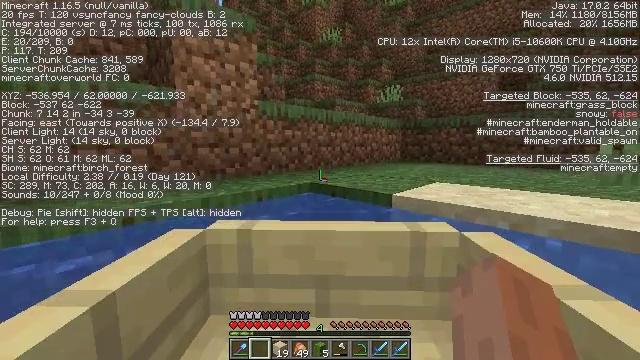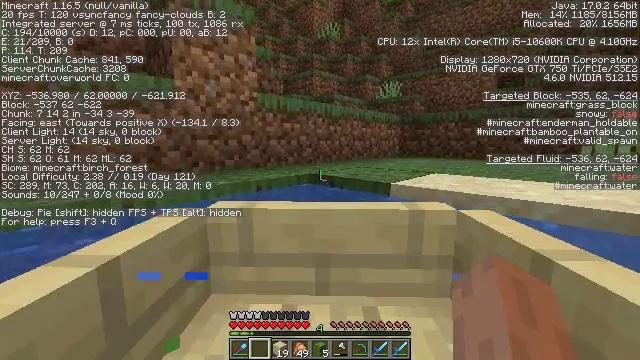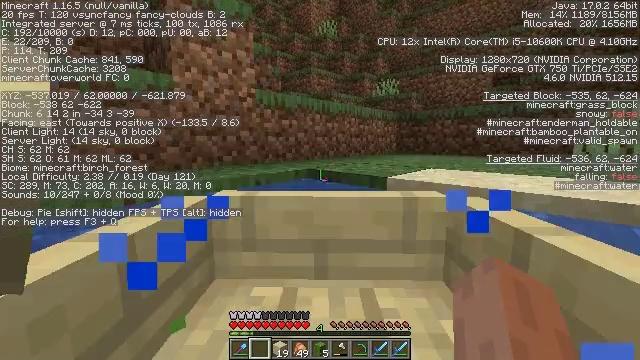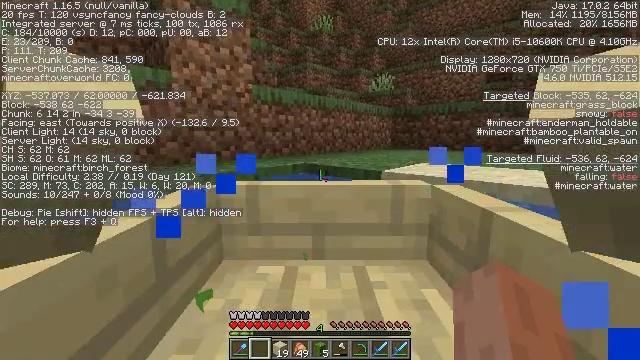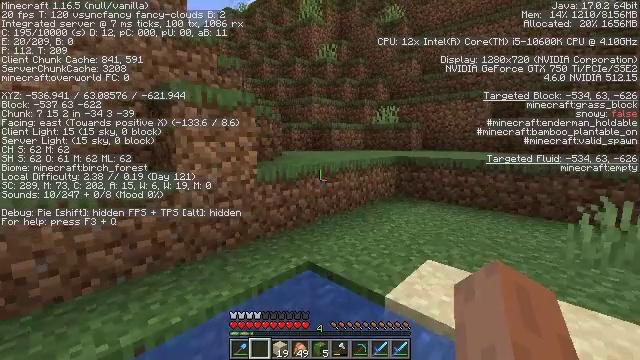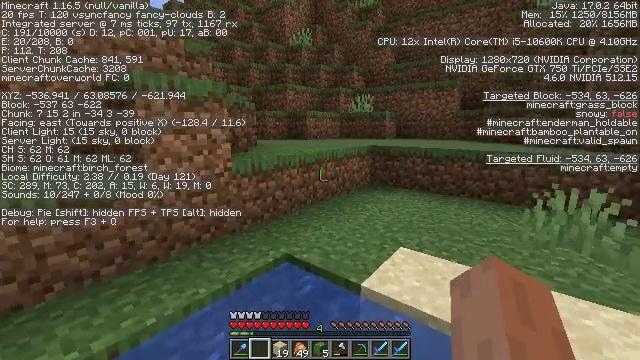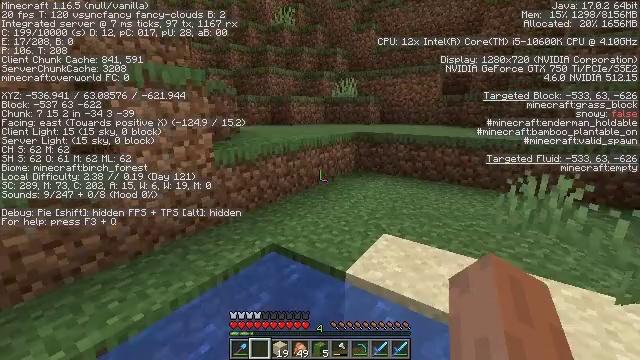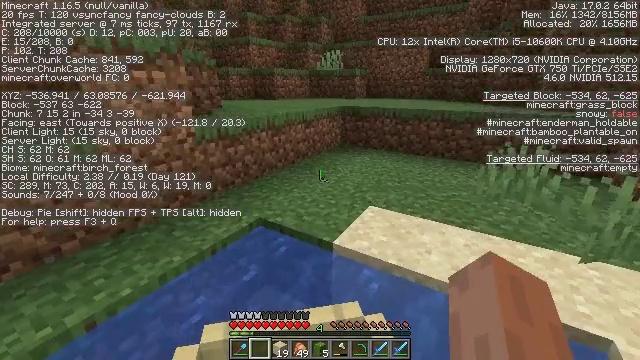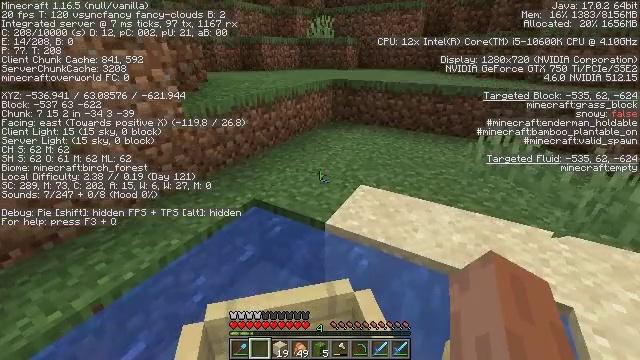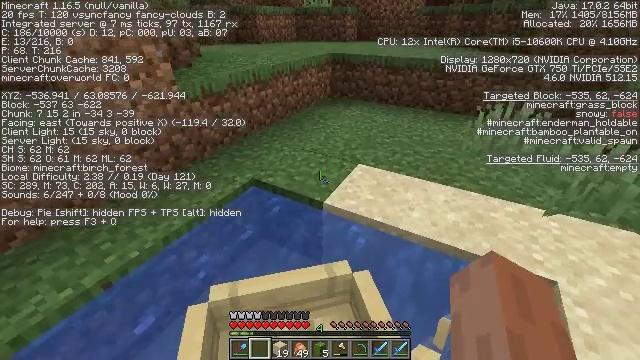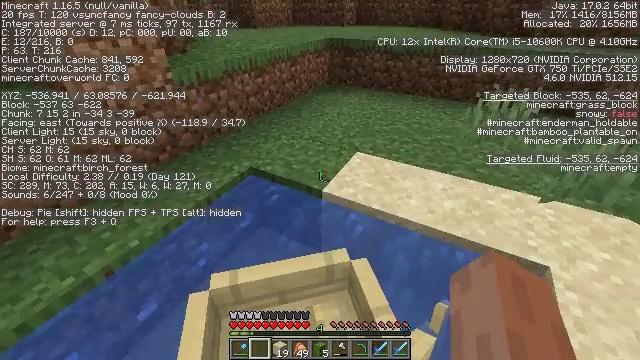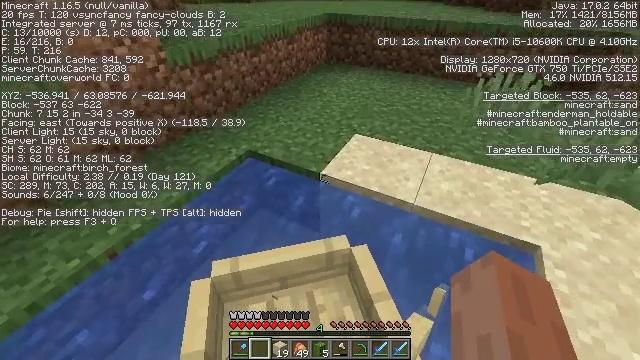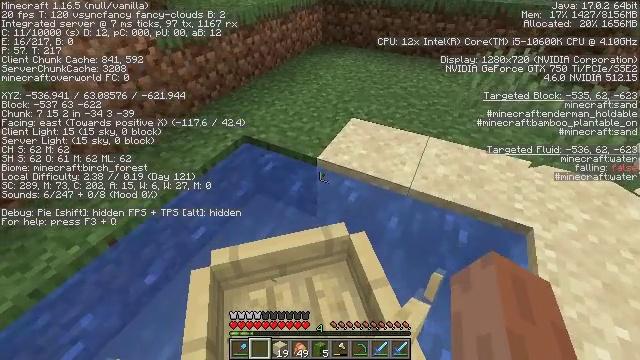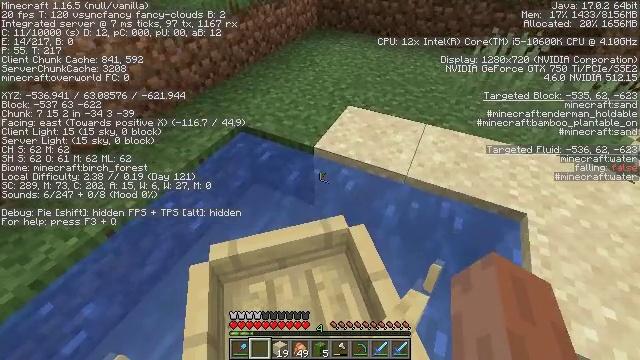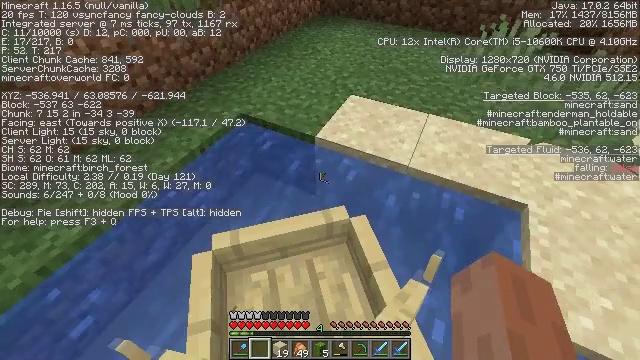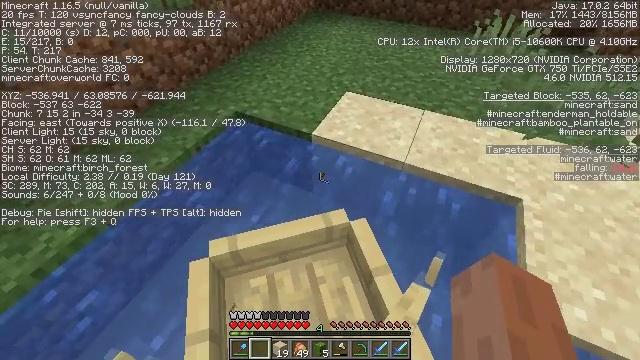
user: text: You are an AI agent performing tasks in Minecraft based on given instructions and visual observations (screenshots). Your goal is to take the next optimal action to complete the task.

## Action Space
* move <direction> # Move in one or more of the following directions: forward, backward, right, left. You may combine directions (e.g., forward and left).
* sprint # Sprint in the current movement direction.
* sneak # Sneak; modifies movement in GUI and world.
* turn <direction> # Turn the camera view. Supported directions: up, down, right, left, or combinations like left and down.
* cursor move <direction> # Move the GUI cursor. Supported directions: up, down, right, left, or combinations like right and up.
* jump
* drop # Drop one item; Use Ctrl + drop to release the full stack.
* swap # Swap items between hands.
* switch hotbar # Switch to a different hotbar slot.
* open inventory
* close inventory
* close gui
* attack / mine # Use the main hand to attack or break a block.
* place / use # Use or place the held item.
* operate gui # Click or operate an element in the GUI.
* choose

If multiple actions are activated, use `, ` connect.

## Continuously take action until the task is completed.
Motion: motion action
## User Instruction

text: Gather seagrass near the seafloor.
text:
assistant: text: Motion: sneak
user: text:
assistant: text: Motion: sneak
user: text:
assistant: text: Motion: no_op
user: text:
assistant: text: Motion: turn right and down
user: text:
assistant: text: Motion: turn right and down
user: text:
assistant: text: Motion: turn right and down
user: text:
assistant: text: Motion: turn right and down
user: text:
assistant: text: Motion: turn right and down
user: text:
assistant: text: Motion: turn down
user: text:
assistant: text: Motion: turn down
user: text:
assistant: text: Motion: turn down
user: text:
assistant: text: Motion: turn down
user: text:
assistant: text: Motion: turn down
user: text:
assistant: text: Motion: turn down
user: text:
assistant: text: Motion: turn right
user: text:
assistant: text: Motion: turn right
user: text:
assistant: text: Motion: no_op
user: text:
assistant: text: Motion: no_op
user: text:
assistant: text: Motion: no_op
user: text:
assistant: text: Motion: no_op
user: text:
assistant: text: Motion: turn down
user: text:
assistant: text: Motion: turn right and down
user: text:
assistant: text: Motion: turn right and down
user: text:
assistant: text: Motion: turn down
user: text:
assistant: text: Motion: no_op
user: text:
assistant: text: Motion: no_op
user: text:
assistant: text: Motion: no_op
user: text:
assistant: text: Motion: no_op
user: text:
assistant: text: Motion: no_op
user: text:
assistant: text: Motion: no_op